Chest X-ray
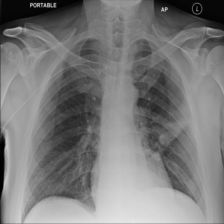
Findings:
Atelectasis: positive
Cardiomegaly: negative
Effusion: negative
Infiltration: negative
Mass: positive
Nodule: negative
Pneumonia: negative
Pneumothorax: negative
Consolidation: negative
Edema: negative
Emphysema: negative
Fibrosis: negative
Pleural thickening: negative
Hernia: negative